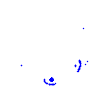
Particle: kaon